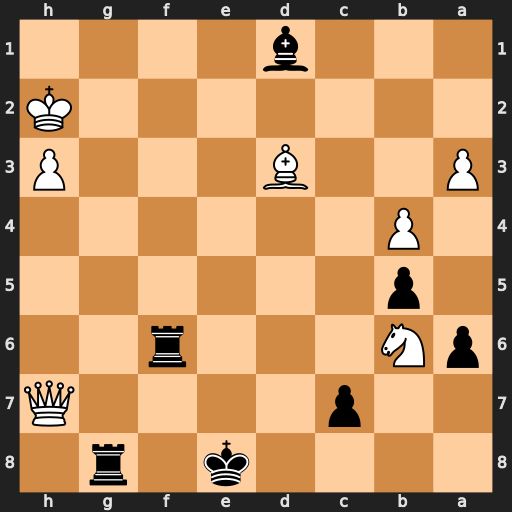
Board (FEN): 4k1r1/2p4Q/pN3r2/1p6/1P6/P2B3P/7K/3b4
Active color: b
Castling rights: -
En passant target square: -
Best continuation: Rf2+ Kh1 Bf3#